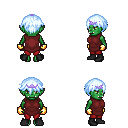
a pixel art fantasy rpg character, female body template, orc, green skin, maroon tunic, red pants, white cyan short bangs hairstyle, purple tiara, gold gloves, black shoes, four views (front, back, left, right), 2x2 character sprite sheet, small pixel art, hard edges, no anti-aliasing